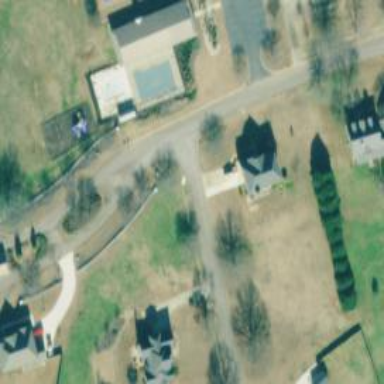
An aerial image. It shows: Driveway.